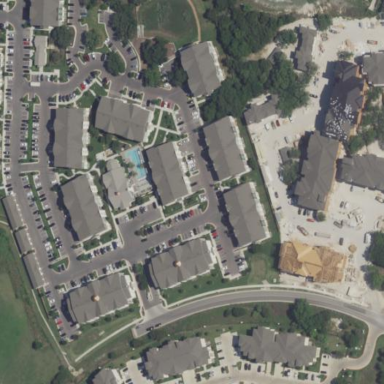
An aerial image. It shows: Residential area with apartments.